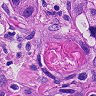
Metastatic tissue present: yes